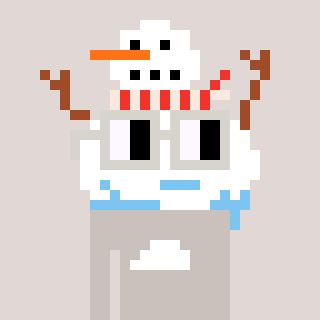
a pixel art character with square light gray glasses, a snowman-shaped head and a foggrey-colored body on a warm background